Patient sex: M
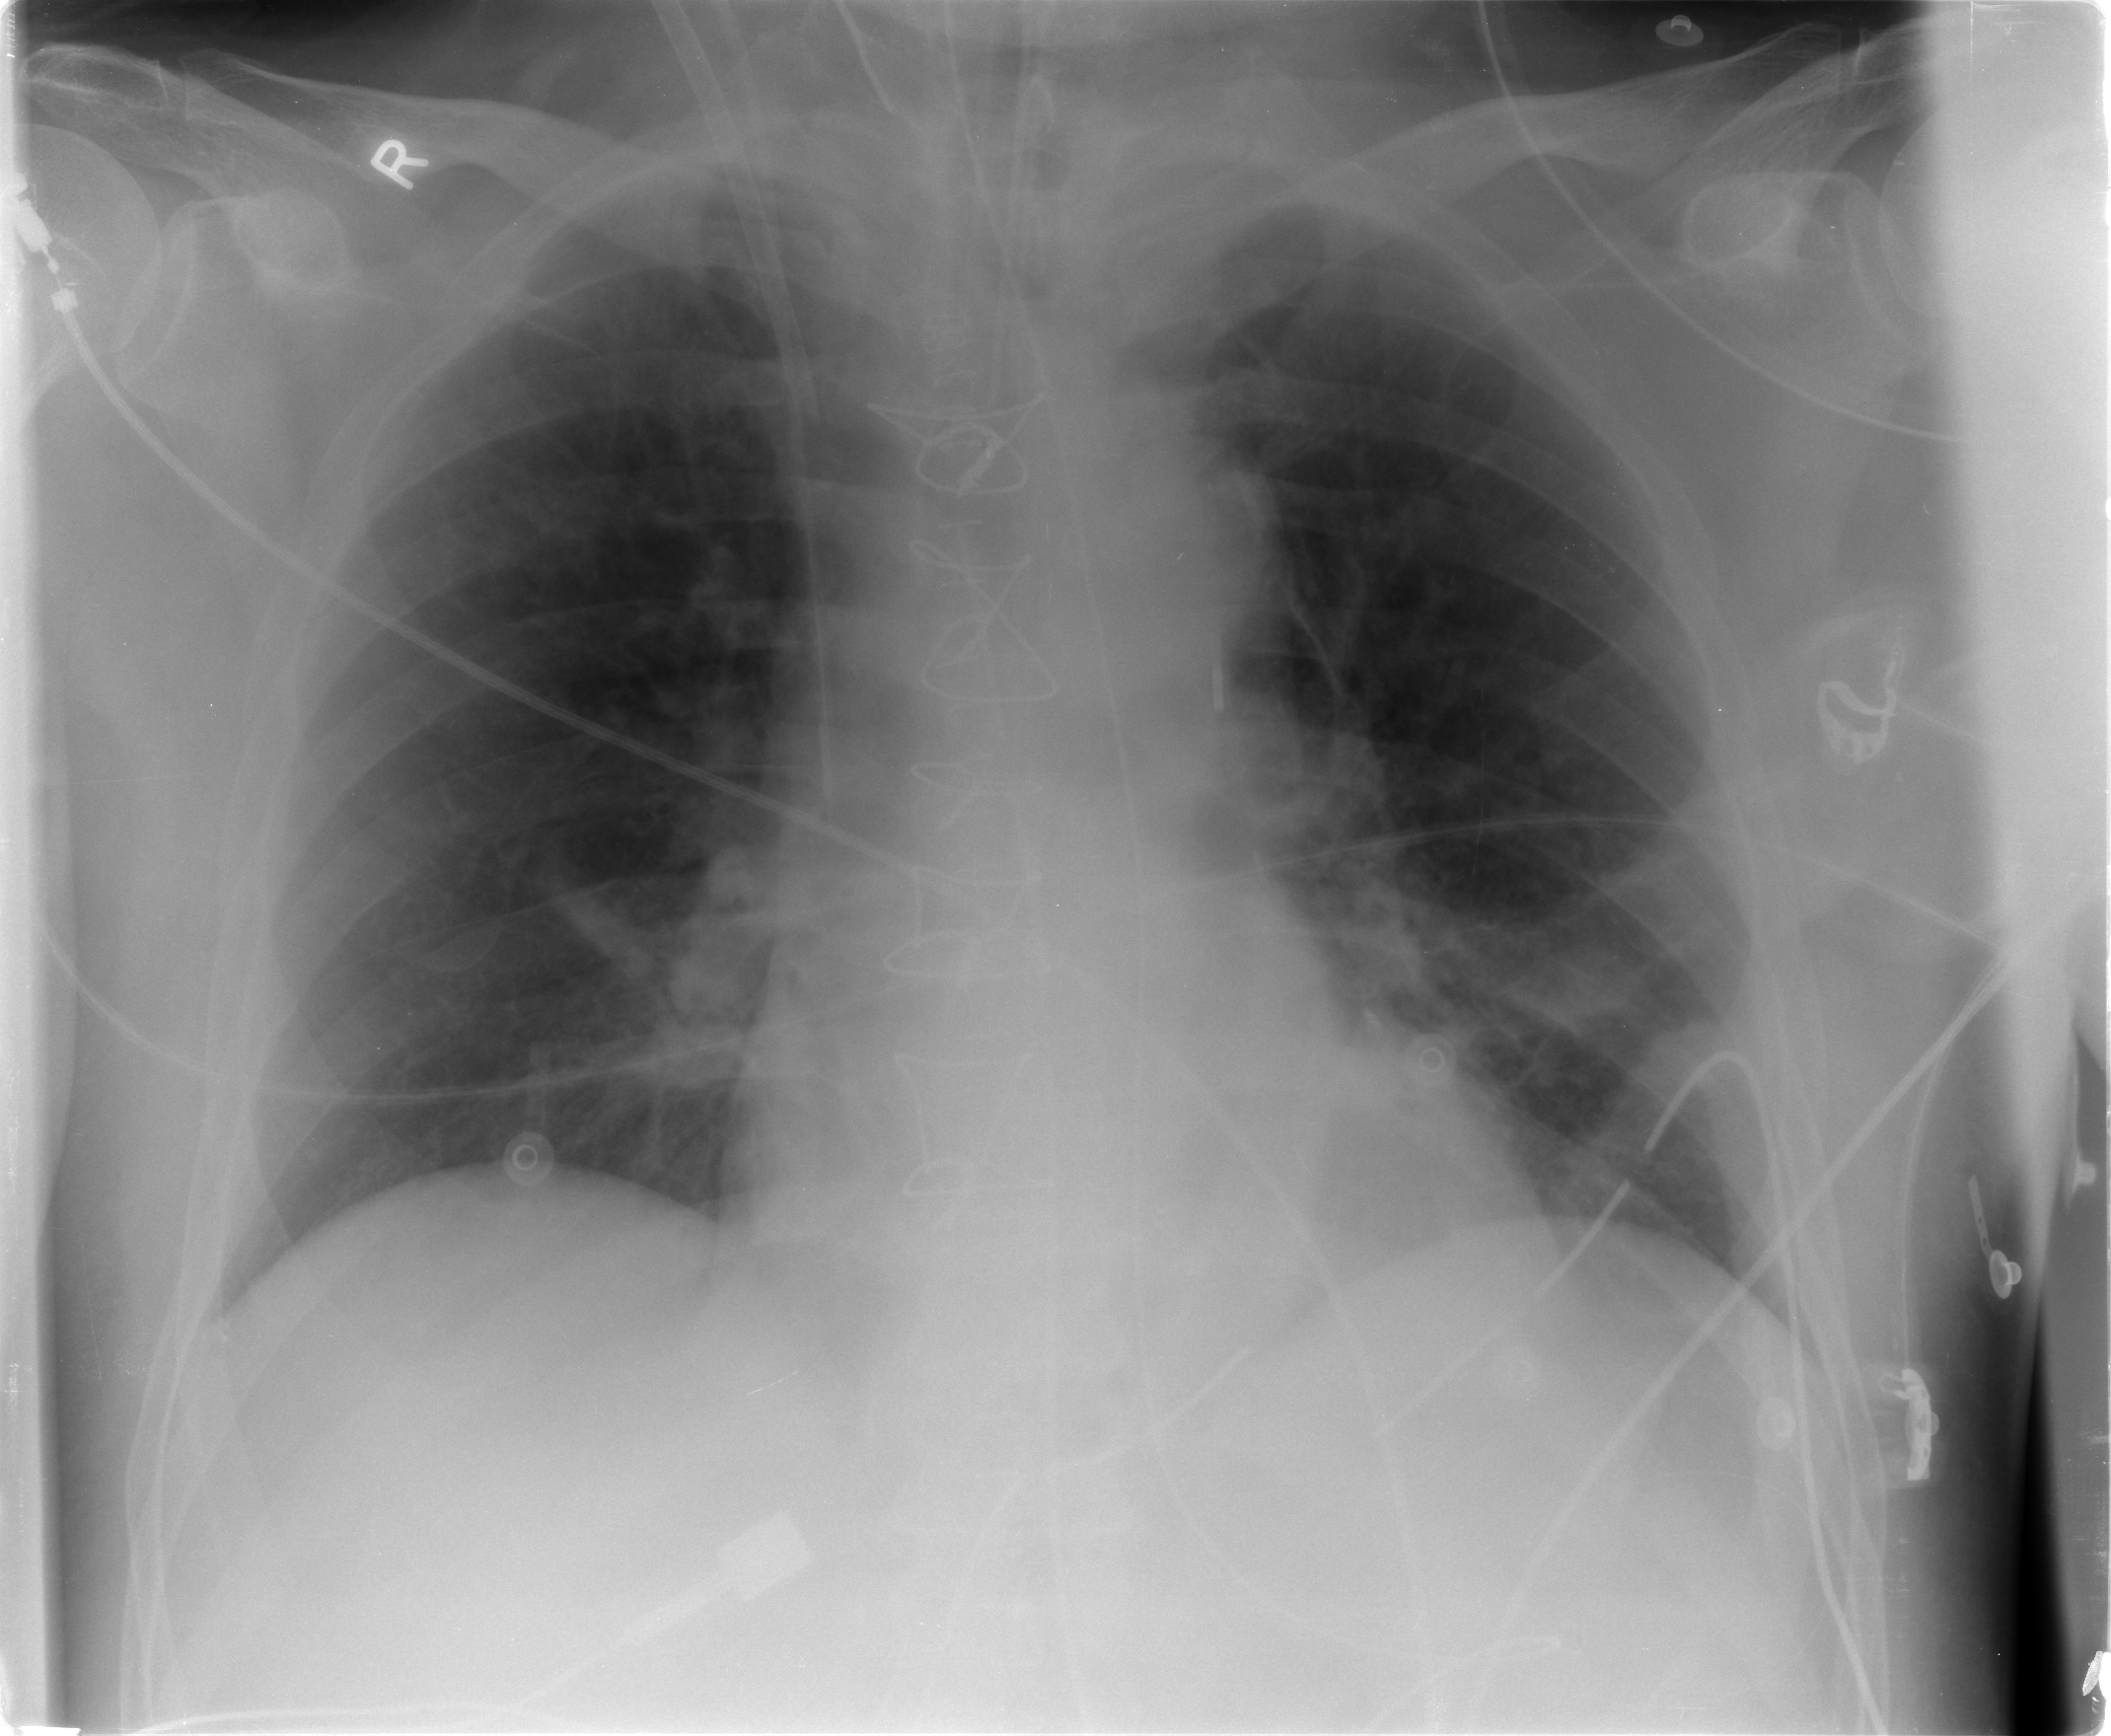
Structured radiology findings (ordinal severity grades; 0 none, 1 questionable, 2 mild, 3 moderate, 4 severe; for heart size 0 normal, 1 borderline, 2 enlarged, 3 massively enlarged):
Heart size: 1
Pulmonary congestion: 2
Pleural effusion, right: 0
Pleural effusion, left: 0
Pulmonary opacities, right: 0
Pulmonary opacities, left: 0
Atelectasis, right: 2
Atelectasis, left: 2